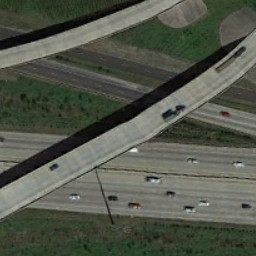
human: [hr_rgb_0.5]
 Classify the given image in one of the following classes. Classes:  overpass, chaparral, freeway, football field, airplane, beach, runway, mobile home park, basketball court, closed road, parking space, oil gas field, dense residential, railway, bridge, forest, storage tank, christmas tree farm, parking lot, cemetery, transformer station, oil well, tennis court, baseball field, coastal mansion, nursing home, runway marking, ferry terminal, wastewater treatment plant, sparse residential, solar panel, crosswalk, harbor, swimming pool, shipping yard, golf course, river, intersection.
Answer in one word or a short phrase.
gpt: overpass